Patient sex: M
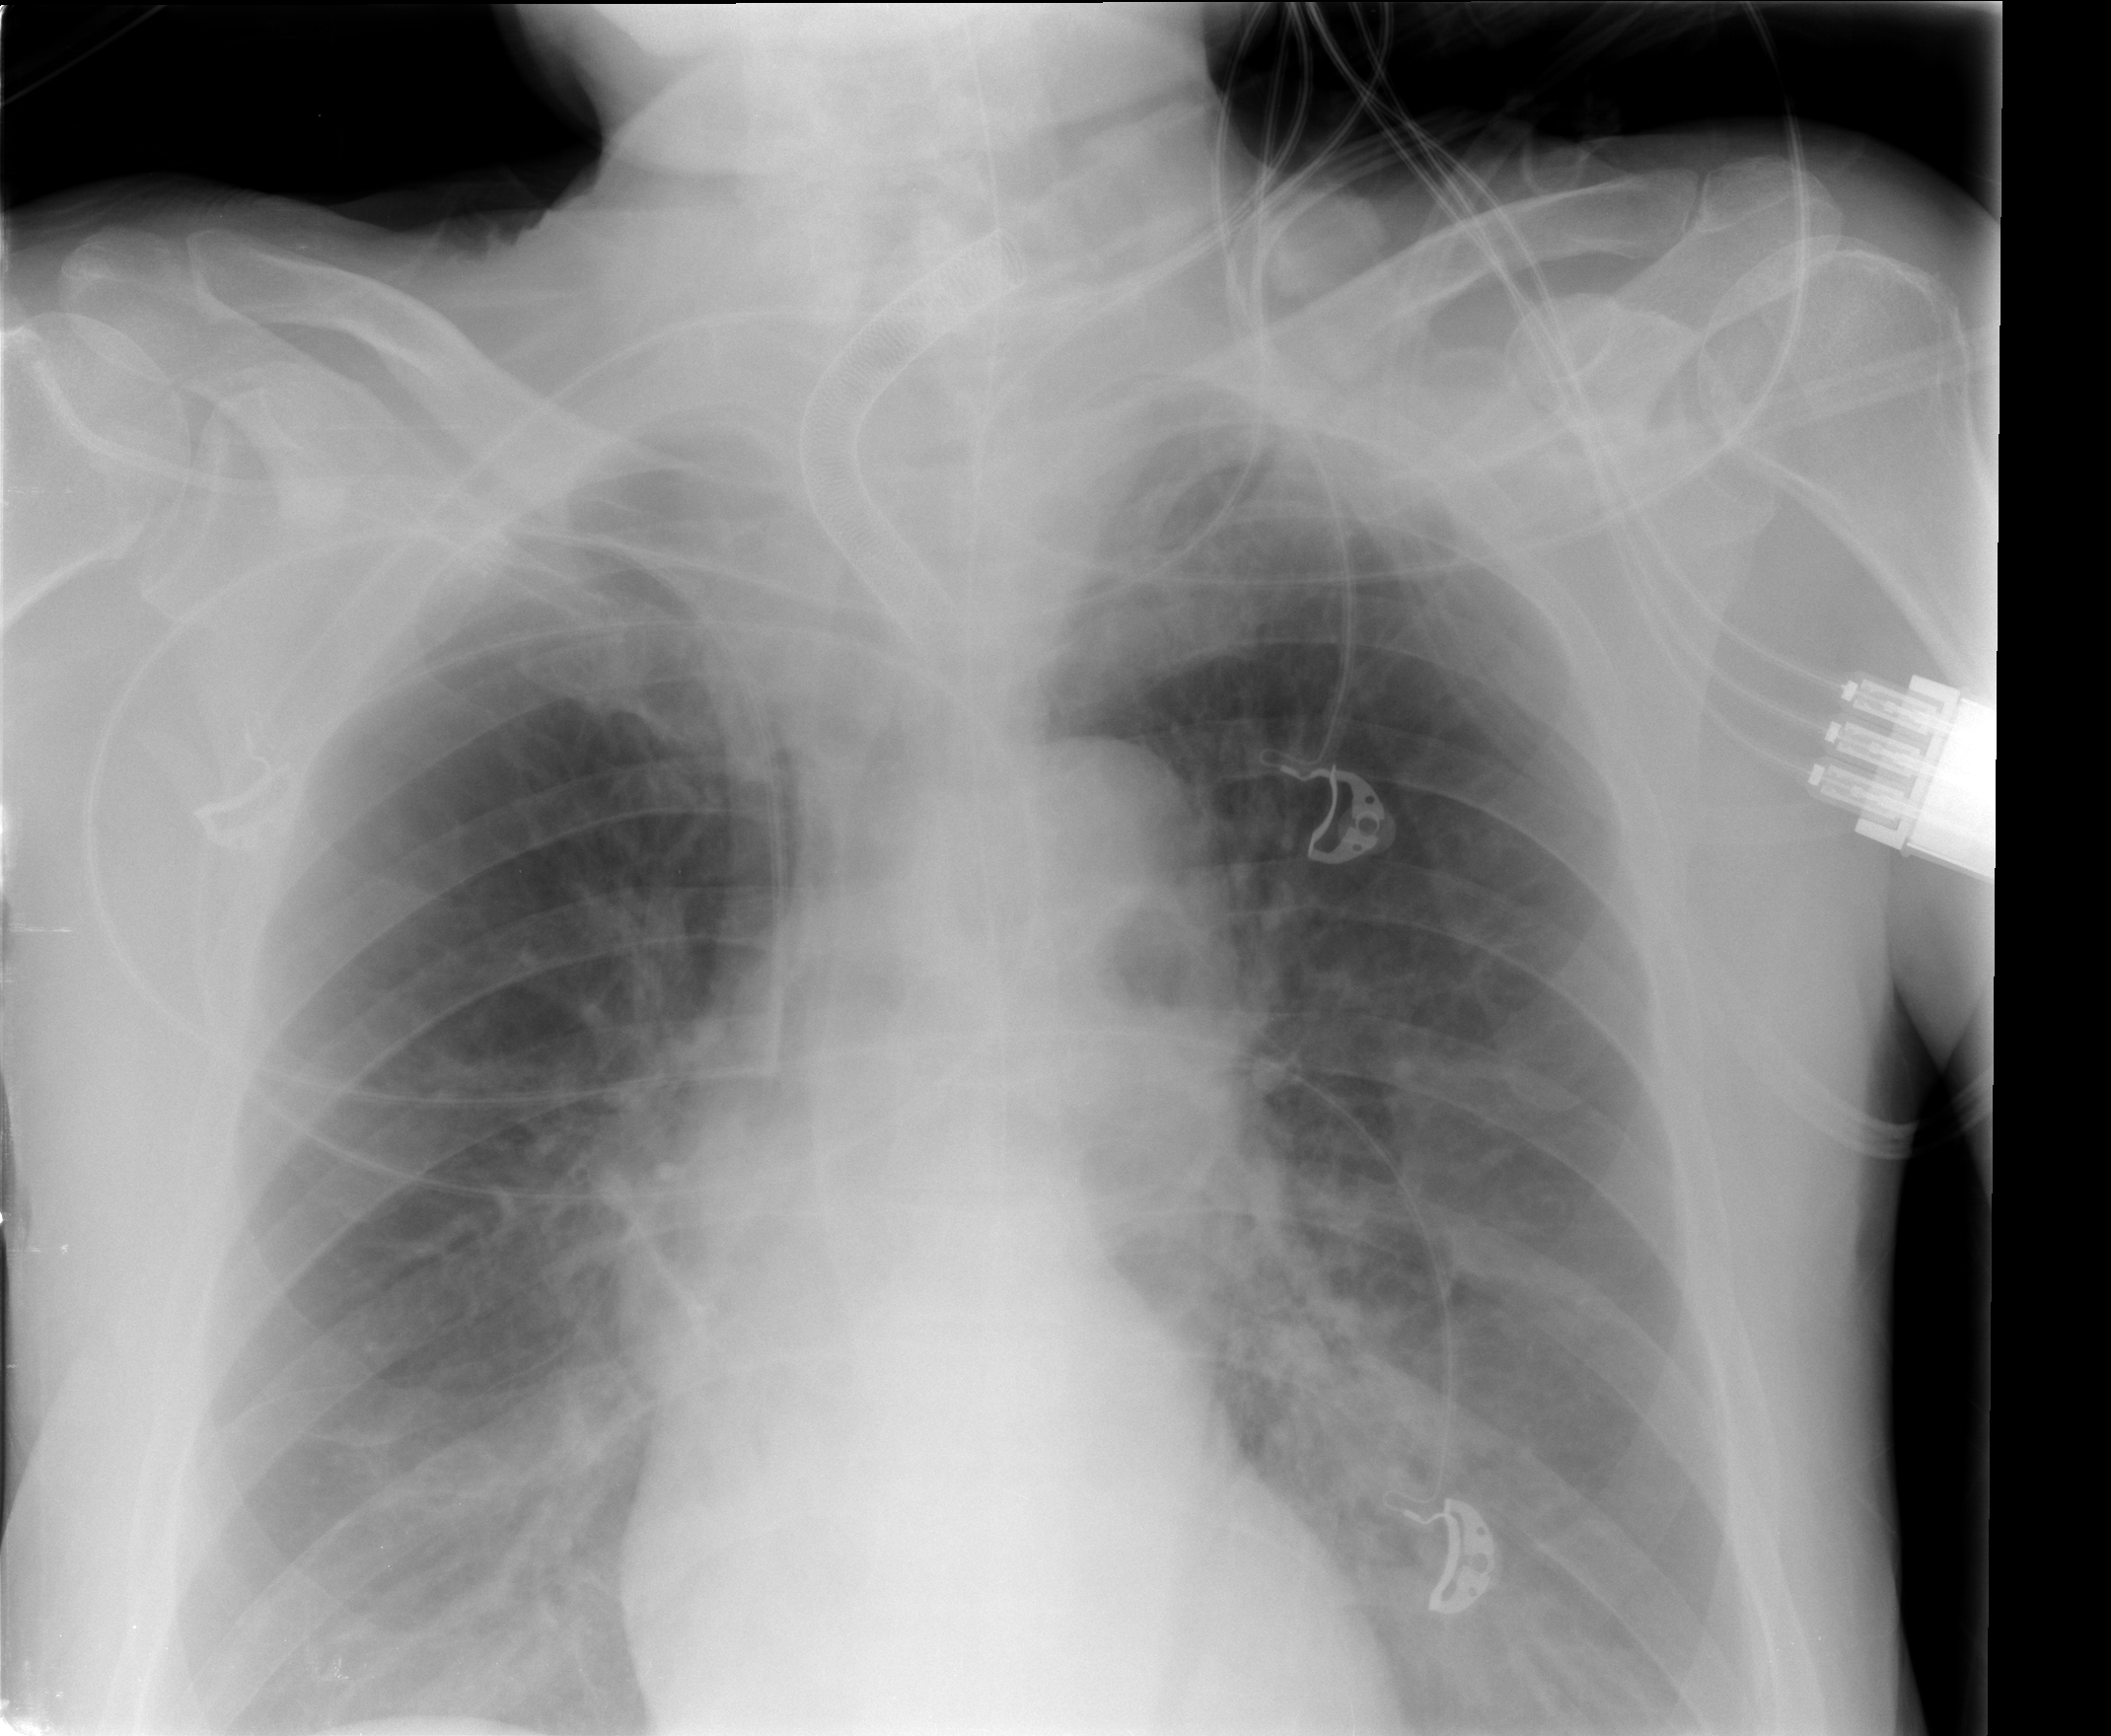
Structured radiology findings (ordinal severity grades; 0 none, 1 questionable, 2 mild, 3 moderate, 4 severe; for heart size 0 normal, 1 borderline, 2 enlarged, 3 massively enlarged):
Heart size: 0
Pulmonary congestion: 2
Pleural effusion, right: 0
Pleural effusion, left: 0
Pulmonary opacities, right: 2
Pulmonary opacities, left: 2
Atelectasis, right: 2
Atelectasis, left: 2